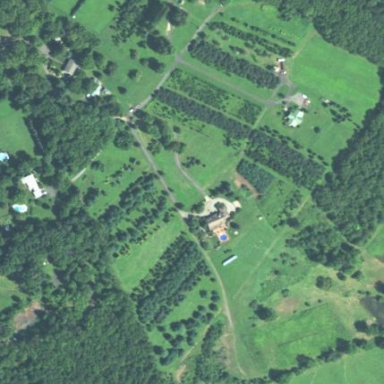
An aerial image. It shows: Vineyard.